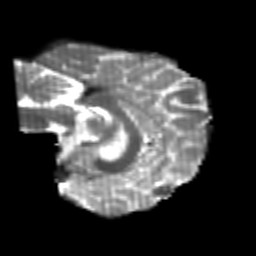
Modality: T2w
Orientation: sagittal
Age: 22
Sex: female
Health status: healthy
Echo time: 0.074 s